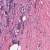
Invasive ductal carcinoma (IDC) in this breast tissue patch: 1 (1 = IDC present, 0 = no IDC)